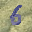
Label: 6